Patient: sex F, age 75
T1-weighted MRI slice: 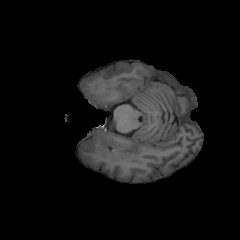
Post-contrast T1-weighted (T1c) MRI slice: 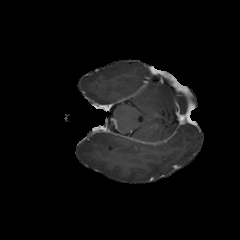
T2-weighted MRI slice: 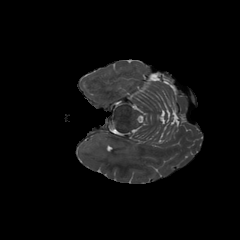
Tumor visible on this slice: yes
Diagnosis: Glioblastoma, IDH-wildtype
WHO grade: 4